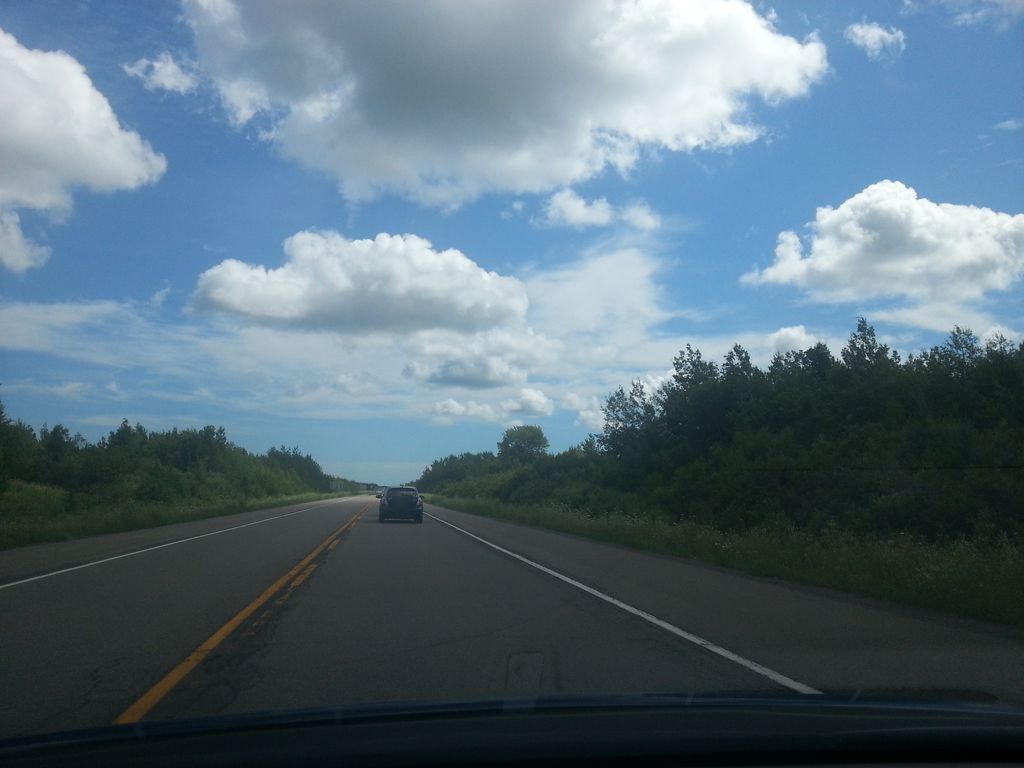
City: charlottetown